Interaction volume radius: 5 \u00c5
Interaction volume height: 45 \u00c5
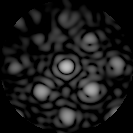
Disorder parameter: 0.2585